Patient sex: M
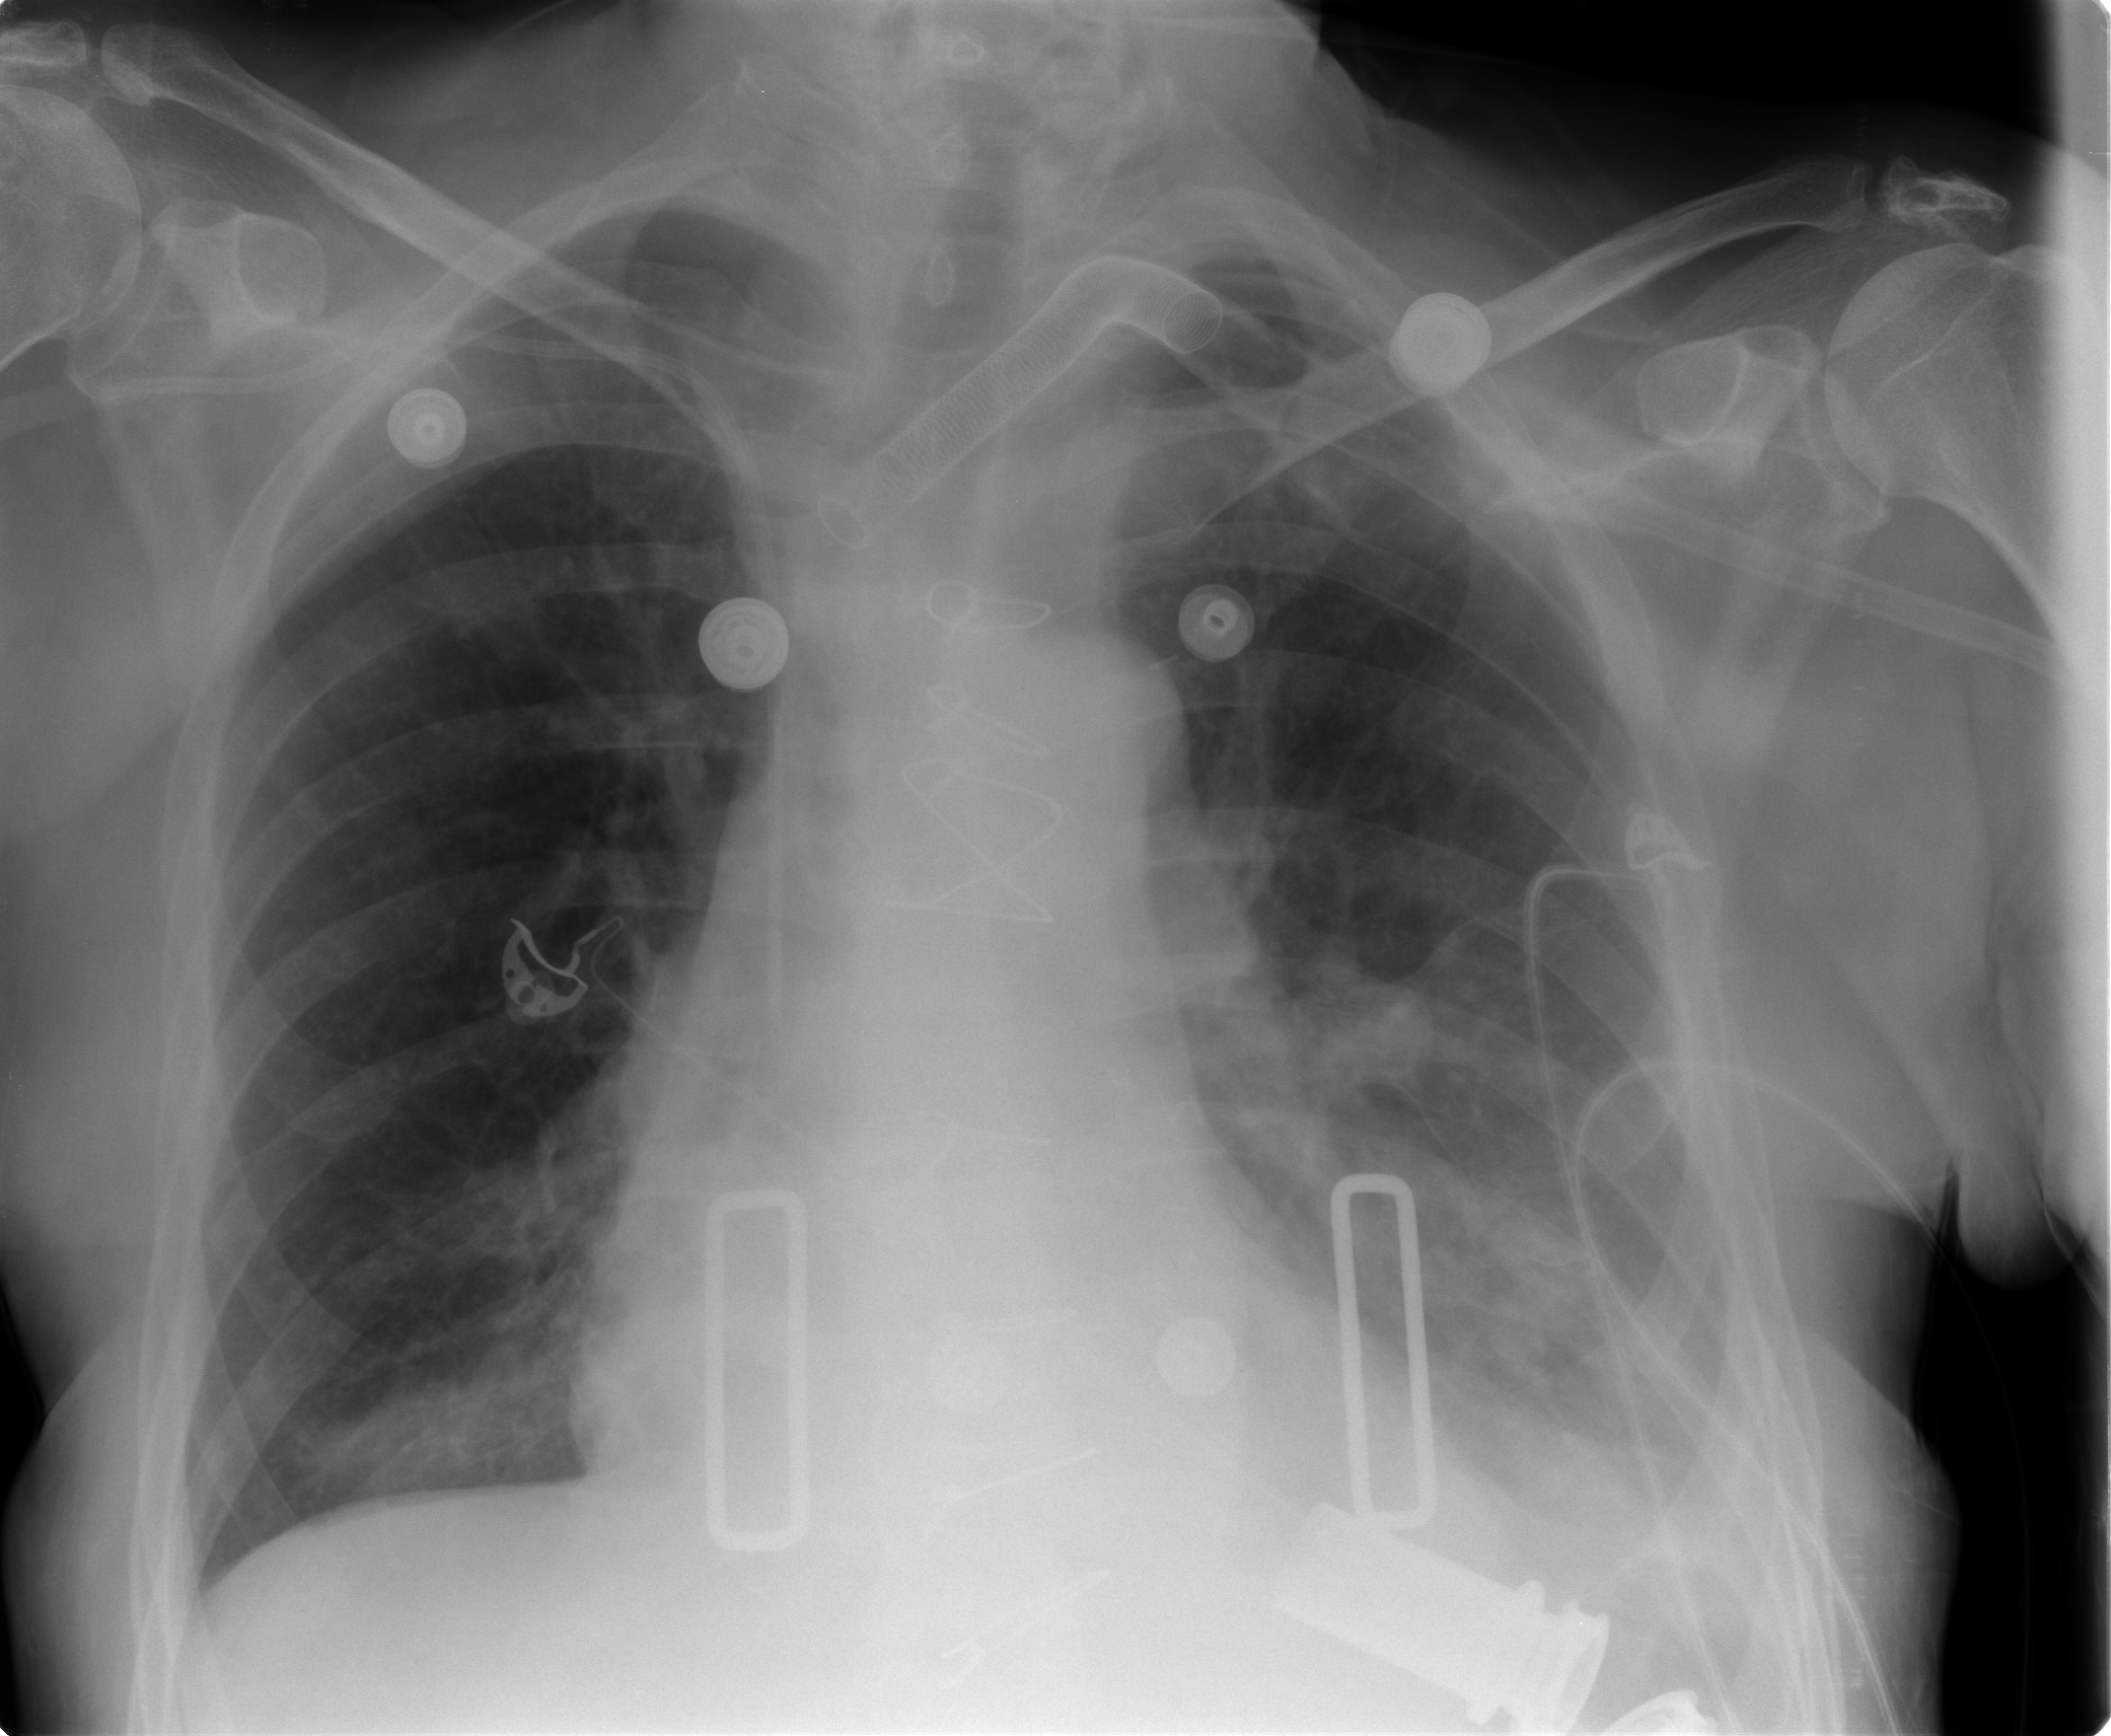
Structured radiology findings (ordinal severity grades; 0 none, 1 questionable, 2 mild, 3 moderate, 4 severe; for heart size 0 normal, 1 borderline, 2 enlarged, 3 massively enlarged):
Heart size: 1
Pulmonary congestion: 0
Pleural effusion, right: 0
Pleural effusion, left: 2
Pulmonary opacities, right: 0
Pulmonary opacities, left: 0
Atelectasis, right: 2
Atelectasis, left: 2